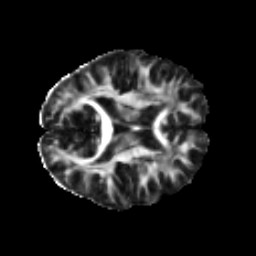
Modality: FA
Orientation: axial
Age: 32
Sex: female
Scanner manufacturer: ge
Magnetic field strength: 3 T
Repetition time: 7.8 s
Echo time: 0.0606 s